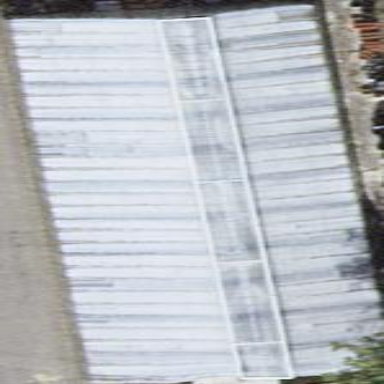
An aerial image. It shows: Greenhouse.